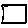
Label: square